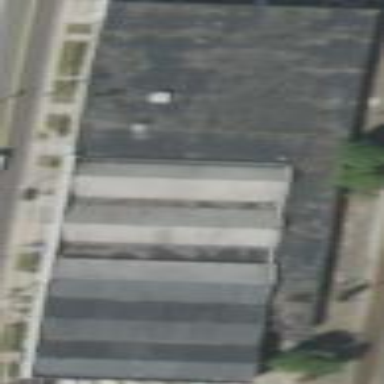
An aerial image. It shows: Commercial building.